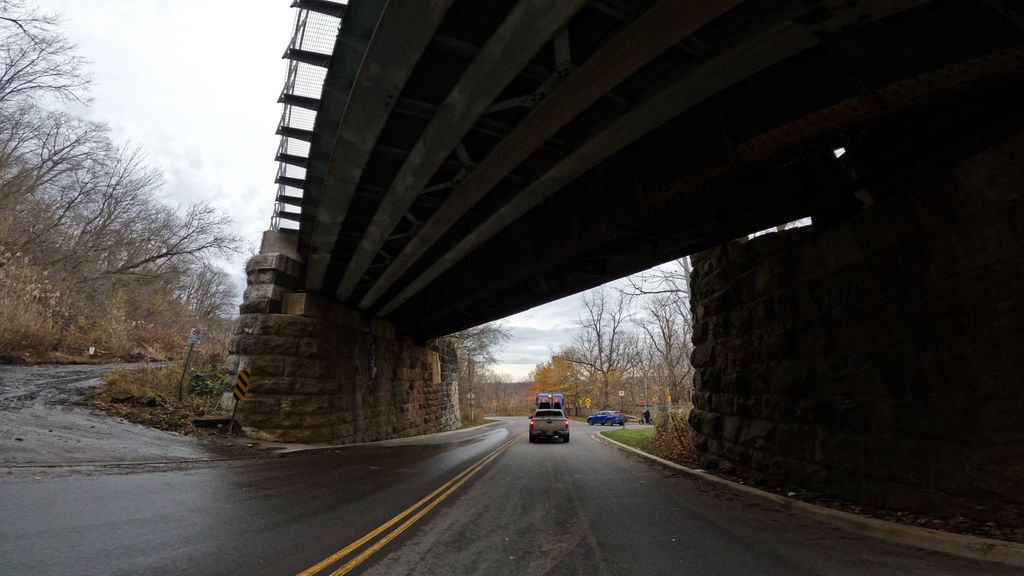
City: hamilton